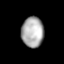
Tissue: lung
Cell type: Epithelial cells
Senescence score: 0.1763
Nuclear area (px): 661
Mean DAPI intensity: 170.98